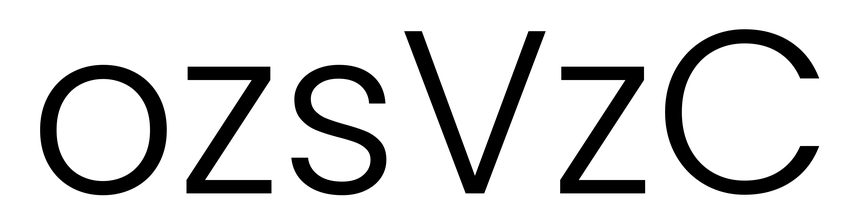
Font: Poppins-Light